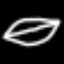
Label: leaf